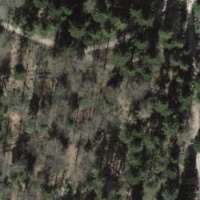
EUNIS habitat code: 44
Species observed at this site:
Tussilago farfara